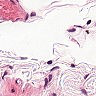
Metastatic tissue present: no